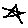
Label: star